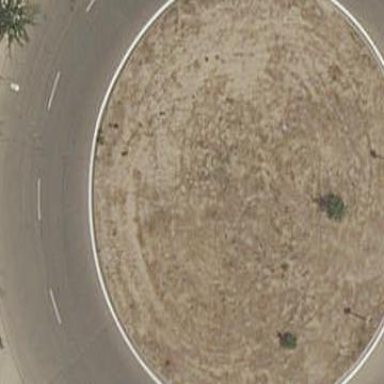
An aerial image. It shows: Residential road with asphalt surface leading to roundabout.